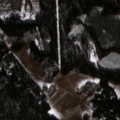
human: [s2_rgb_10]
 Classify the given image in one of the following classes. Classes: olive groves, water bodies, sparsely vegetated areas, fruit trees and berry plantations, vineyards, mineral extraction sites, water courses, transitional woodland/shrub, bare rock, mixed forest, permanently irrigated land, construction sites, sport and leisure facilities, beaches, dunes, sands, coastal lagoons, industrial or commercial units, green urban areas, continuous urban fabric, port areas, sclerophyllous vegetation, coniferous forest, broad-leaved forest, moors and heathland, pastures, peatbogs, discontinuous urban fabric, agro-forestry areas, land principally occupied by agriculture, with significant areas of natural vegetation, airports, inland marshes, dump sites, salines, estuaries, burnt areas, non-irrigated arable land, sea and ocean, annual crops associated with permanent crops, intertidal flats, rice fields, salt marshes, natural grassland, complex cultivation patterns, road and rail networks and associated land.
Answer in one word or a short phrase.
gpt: pastures, coniferous forest, mixed forest, transitional woodland/shrub